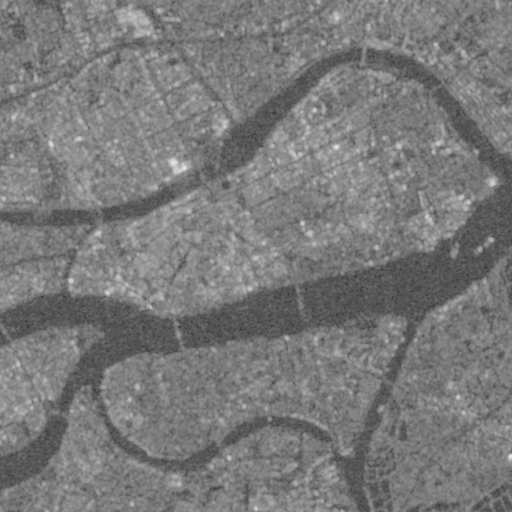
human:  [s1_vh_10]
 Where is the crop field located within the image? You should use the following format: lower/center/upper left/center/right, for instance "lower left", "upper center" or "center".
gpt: The crop field is located in the lower right of the image.
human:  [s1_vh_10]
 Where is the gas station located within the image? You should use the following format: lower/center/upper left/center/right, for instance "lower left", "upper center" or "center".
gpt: The gas station is located in the upper left of the image.
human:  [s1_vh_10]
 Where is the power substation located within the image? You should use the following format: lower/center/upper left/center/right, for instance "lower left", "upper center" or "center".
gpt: The power substation is located in the lower center of the image.
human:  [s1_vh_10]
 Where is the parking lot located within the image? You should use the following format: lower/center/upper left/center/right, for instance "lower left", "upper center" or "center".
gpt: There is no parking lot in the image.

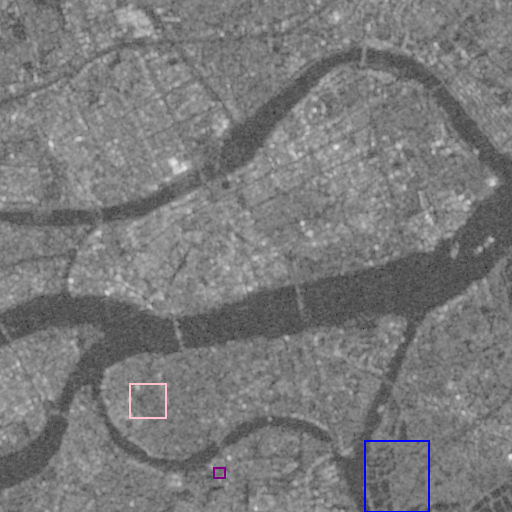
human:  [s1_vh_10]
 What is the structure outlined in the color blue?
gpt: The structure outlined in blue is a crop field.
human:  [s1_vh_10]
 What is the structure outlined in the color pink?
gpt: The structure outlined in pink is a park.
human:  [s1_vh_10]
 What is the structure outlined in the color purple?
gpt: The structure outlined in purple is a power substation.
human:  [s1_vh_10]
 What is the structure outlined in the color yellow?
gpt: There is no yellow outline.